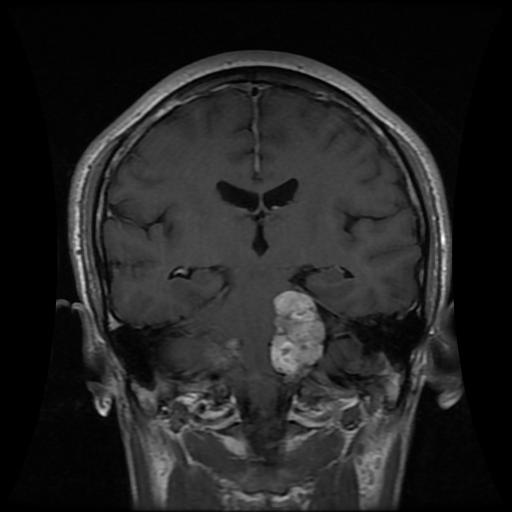
Label: meningioma